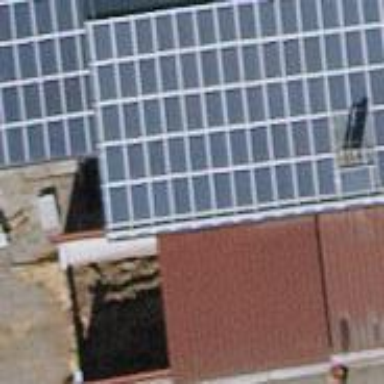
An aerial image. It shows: View of roof of building.